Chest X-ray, PA view. Patient: 52 years old, sex F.
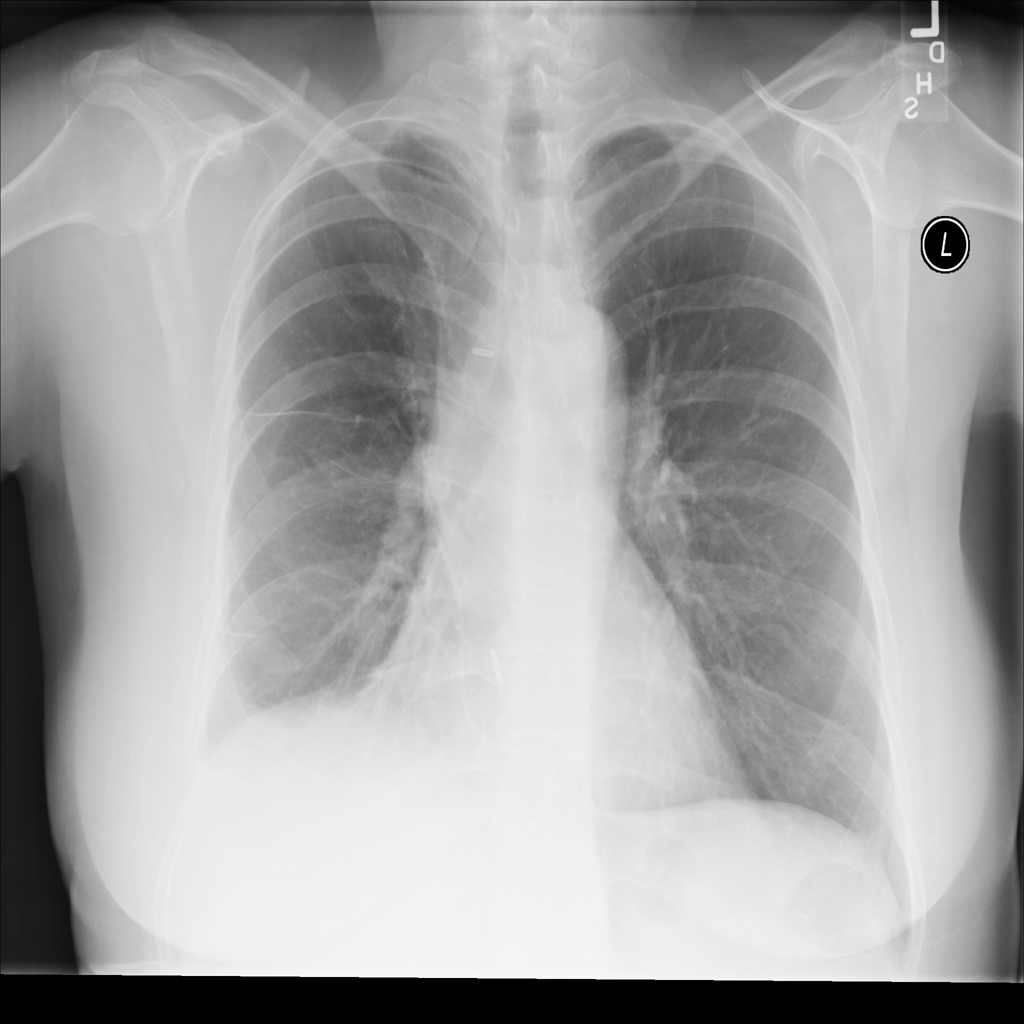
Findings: Pleural_Thickening